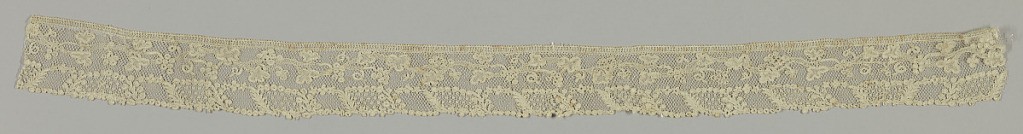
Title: Border
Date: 18th century
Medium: linen Technique: needle lace
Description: Needle lace with a design of twisting vines and grapes. Commonly called "Point d'Argentan"